Question: I've searched alot around the internet. I've done what I had to, but still I'm unable to show the 3 dotted menu as I want.
Here's the relevant code:
First, my manifest min sdk is set to '9' and my targetSdk is set to '18'.
The menu xml:
'''
<menu xmlns:android="http://schemas.android.com/apk/res/android" >
<item
android:id="@+id/itemMainAlbum"
android:showAsAction="ifRoom"
android:title="Set as Main Album">
</item>
<item
android:id="@+id/itemImport"
android:showAsAction="ifRoom"
android:title="Import">
</item>
<item
android:id="@+id/itemSettings"
android:showAsAction="ifRoom"
android:title="Settings">
</item>
'''
The Activity's relevent code (extends SherlockActivity):
'''
@Override
public boolean onCreateOptionsMenu(Menu menu) {
MenuInflater inflater = getSupportMenuInflater();
inflater.inflate(R.menu.gallery_menu, menu);
return super.onCreateOptionsMenu(menu);
}
@Override
public boolean onOptionsItemSelected(MenuItem item) {
// Handle item selection
switch (item.getItemId()) {
case R.id.itemImport:
startImportActivity();
return true;
case R.id.itemMainAlbum:
setMainAlbum();
return true;
case R.id.itemSettings:
// do s.th.
return true;
default:
return super.onOptionsItemSelected(item);
}
}
'''
Here's how my activity looks like:

The menu item in the bottom is shown only when I click on my device's menu button. The 3 dotted menu is just never shown, no matter how many menu items I add.
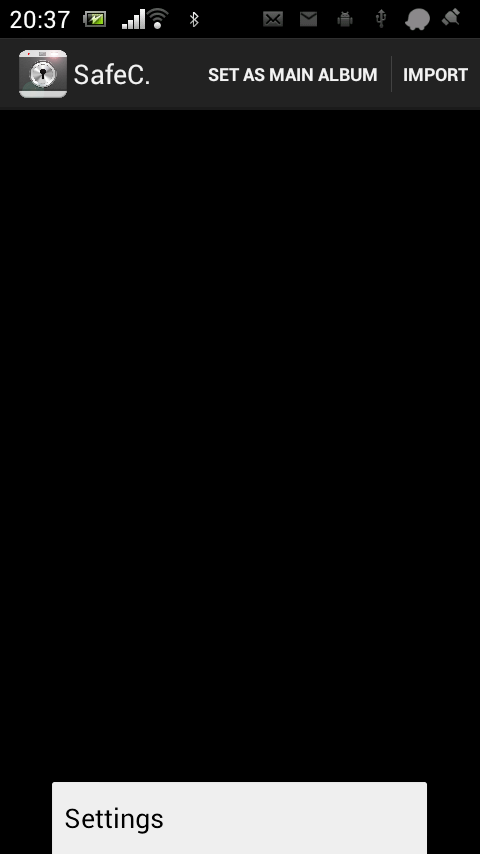
Answer: If you use ActionBarSherlock, you can use <URL>. It works flawlessly for me and shows the menuoverflow on every device I have tested it on.